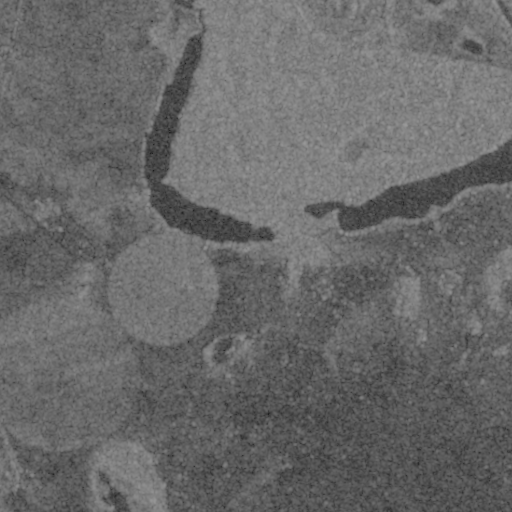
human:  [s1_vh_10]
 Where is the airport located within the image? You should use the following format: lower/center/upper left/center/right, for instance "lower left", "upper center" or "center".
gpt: The airport is located in the center left of the image.
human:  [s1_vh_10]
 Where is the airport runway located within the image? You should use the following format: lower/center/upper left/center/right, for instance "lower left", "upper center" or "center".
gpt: The airport runway is located in the center left of the image.
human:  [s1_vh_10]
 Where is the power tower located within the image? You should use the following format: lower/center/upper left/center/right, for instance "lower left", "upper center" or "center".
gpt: There is no power tower in the image.

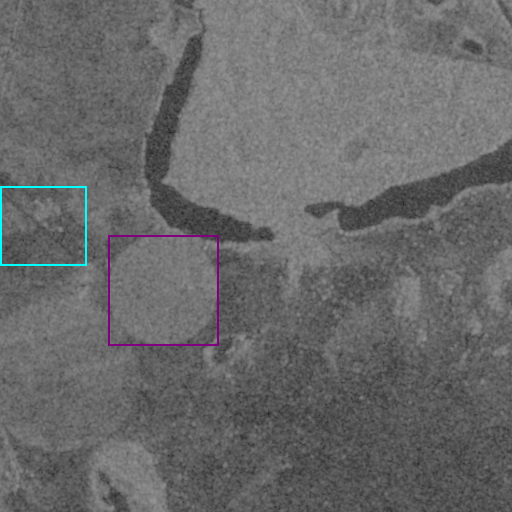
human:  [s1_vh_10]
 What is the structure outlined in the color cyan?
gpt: The structure outlined in cyan is an airport.
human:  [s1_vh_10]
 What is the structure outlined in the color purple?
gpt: The structure outlined in purple is a crop field.
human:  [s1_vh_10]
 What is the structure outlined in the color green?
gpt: There is no green outline.